Question: How can i assign a key shortcut for the Show Diff action (in Version Control panel) shown in the picture in WebStorm? In IDEA it is assignable and by default is CMD+D. Not being able to assign this is driving me nuts.

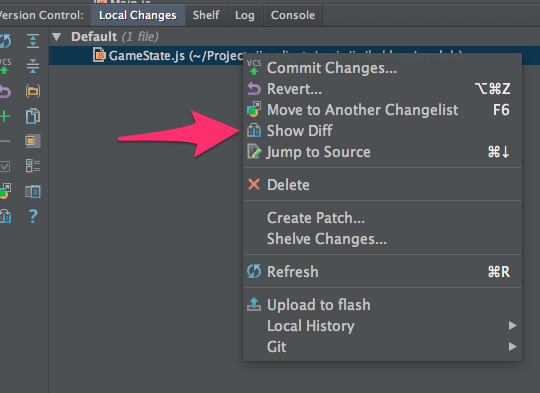
Answer: Please try a workaround from <URL> - does it help?